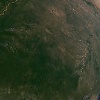
Label: land